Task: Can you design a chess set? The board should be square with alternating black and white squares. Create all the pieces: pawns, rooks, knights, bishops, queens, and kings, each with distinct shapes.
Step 4730:
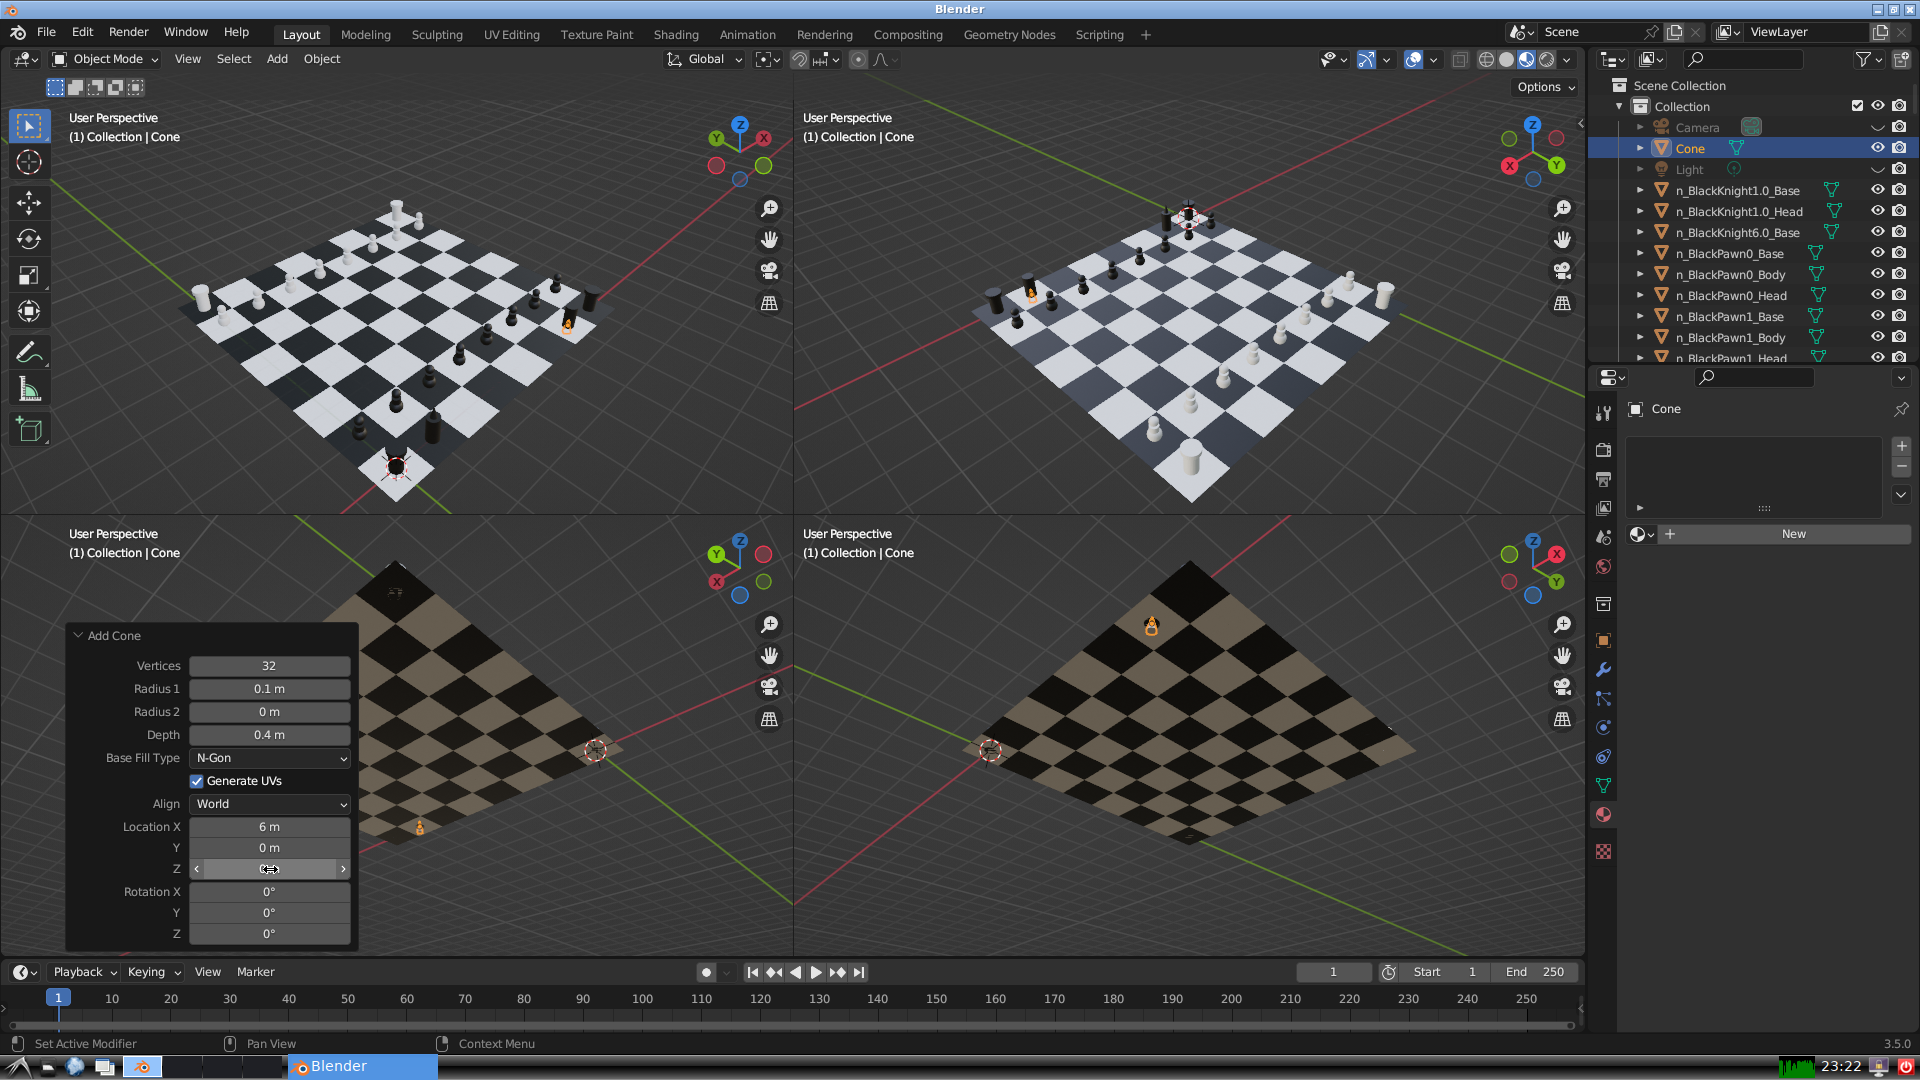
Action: click: no